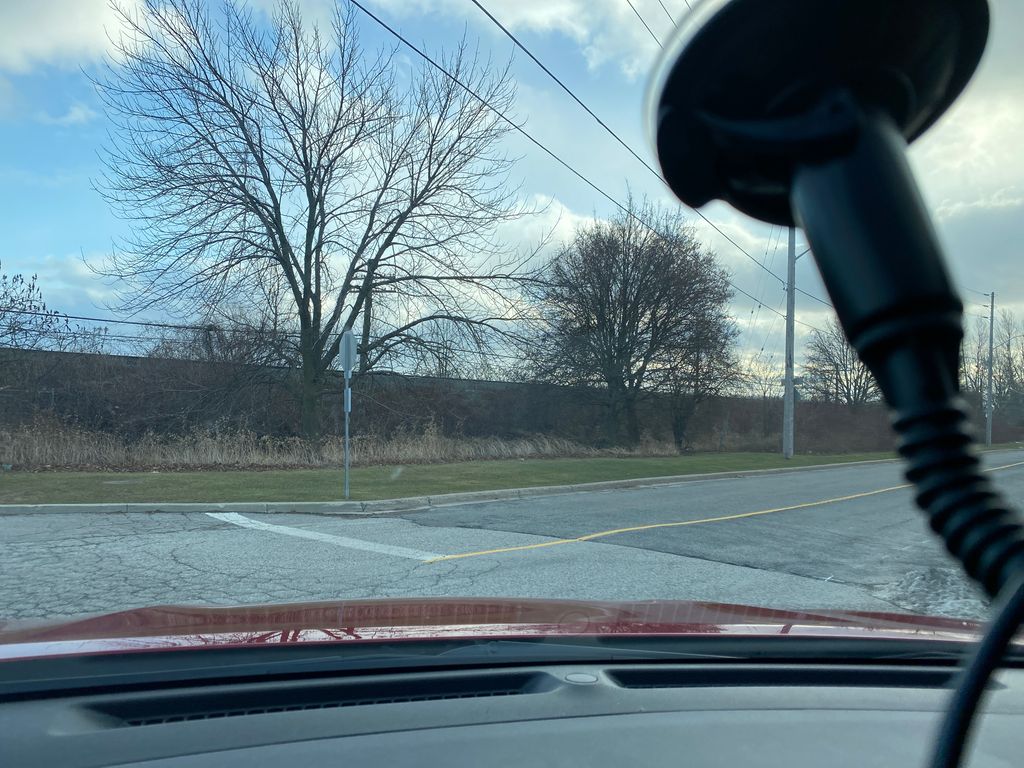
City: toronto